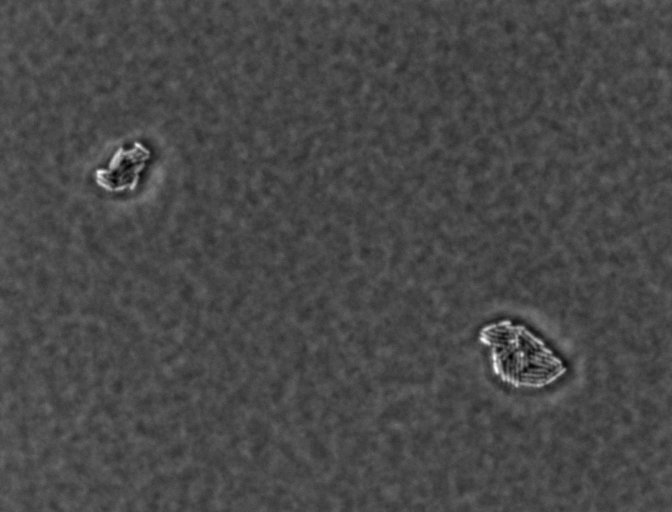
Salmonella enterica Typhimurium